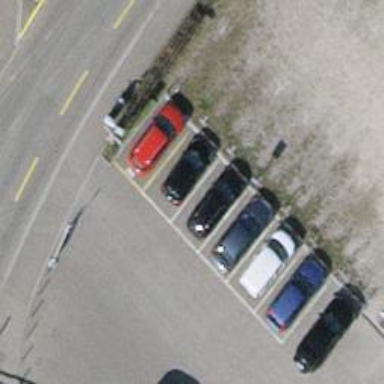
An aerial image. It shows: Car-sharing service available at this location.